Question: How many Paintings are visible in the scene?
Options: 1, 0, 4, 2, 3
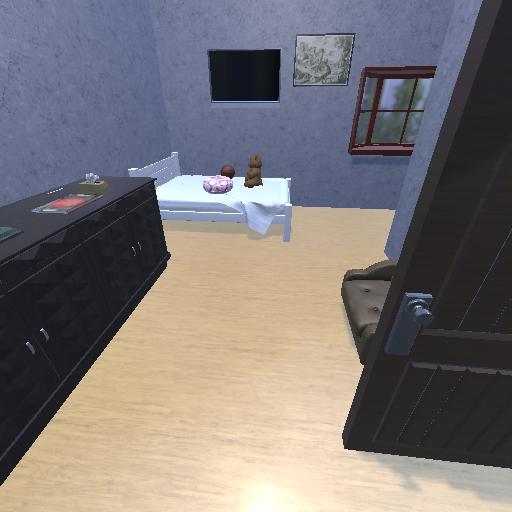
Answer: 1